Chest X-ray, PA view. Patient: 9 years old, sex M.
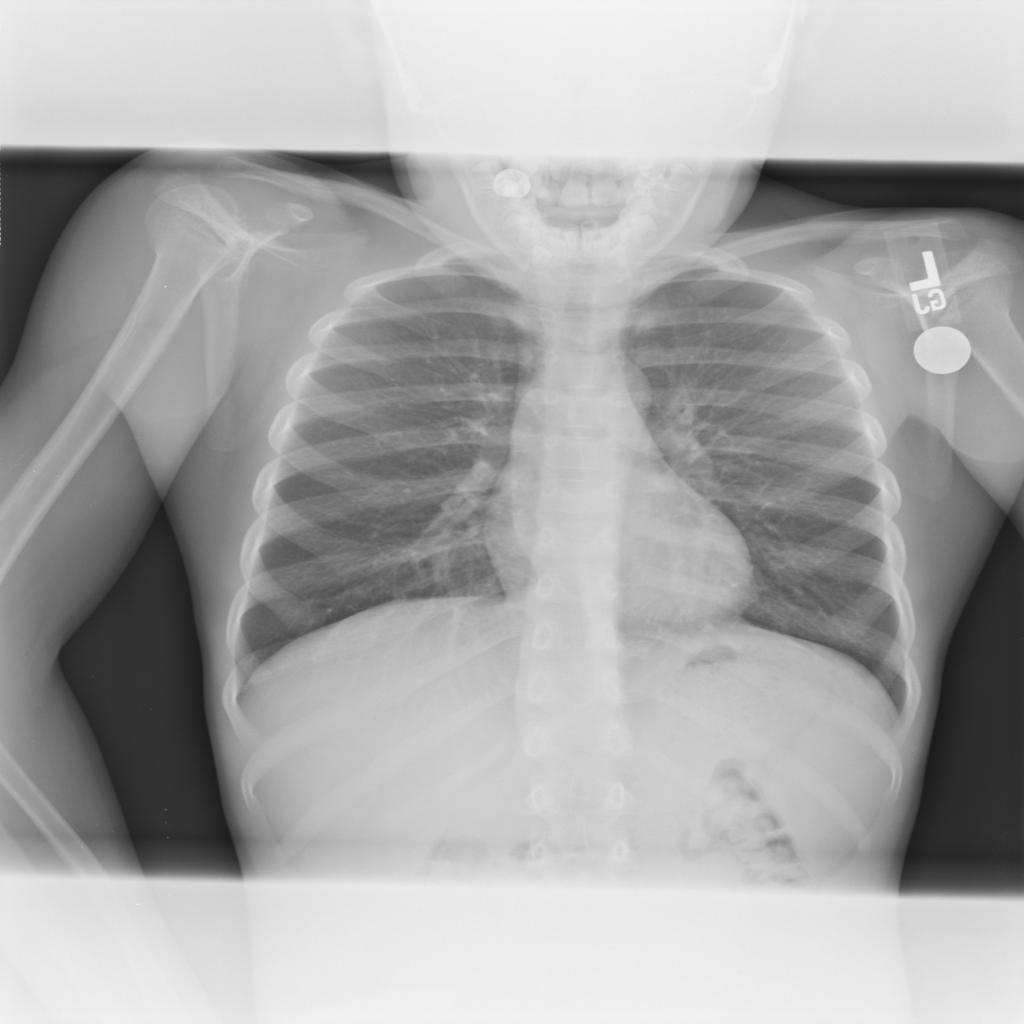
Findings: No Finding